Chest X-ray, PA view. Patient: 55 years old, sex M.
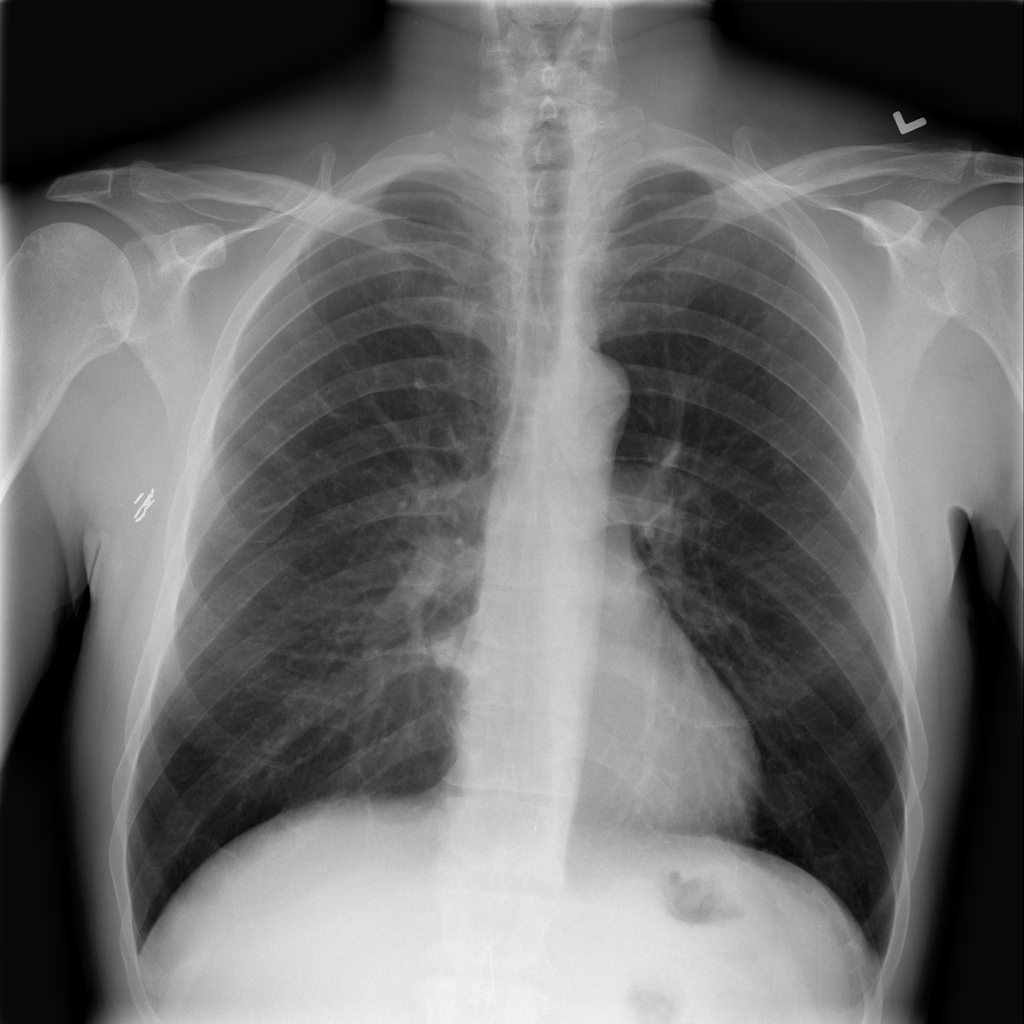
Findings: No Finding